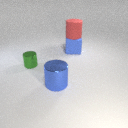
large blue metal cylinder in front of large blue rubber cube